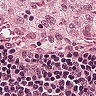
Metastatic tissue present: no